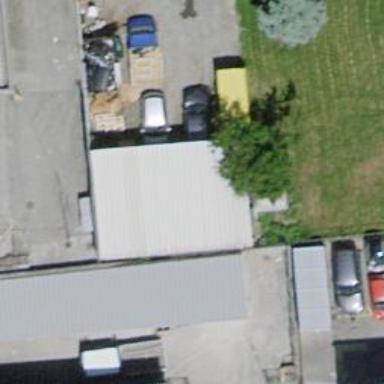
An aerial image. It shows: Shed building.